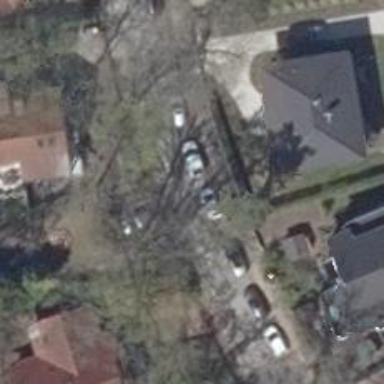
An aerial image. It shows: Residential road.